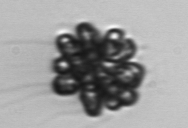
Label: Corymbellus